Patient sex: F
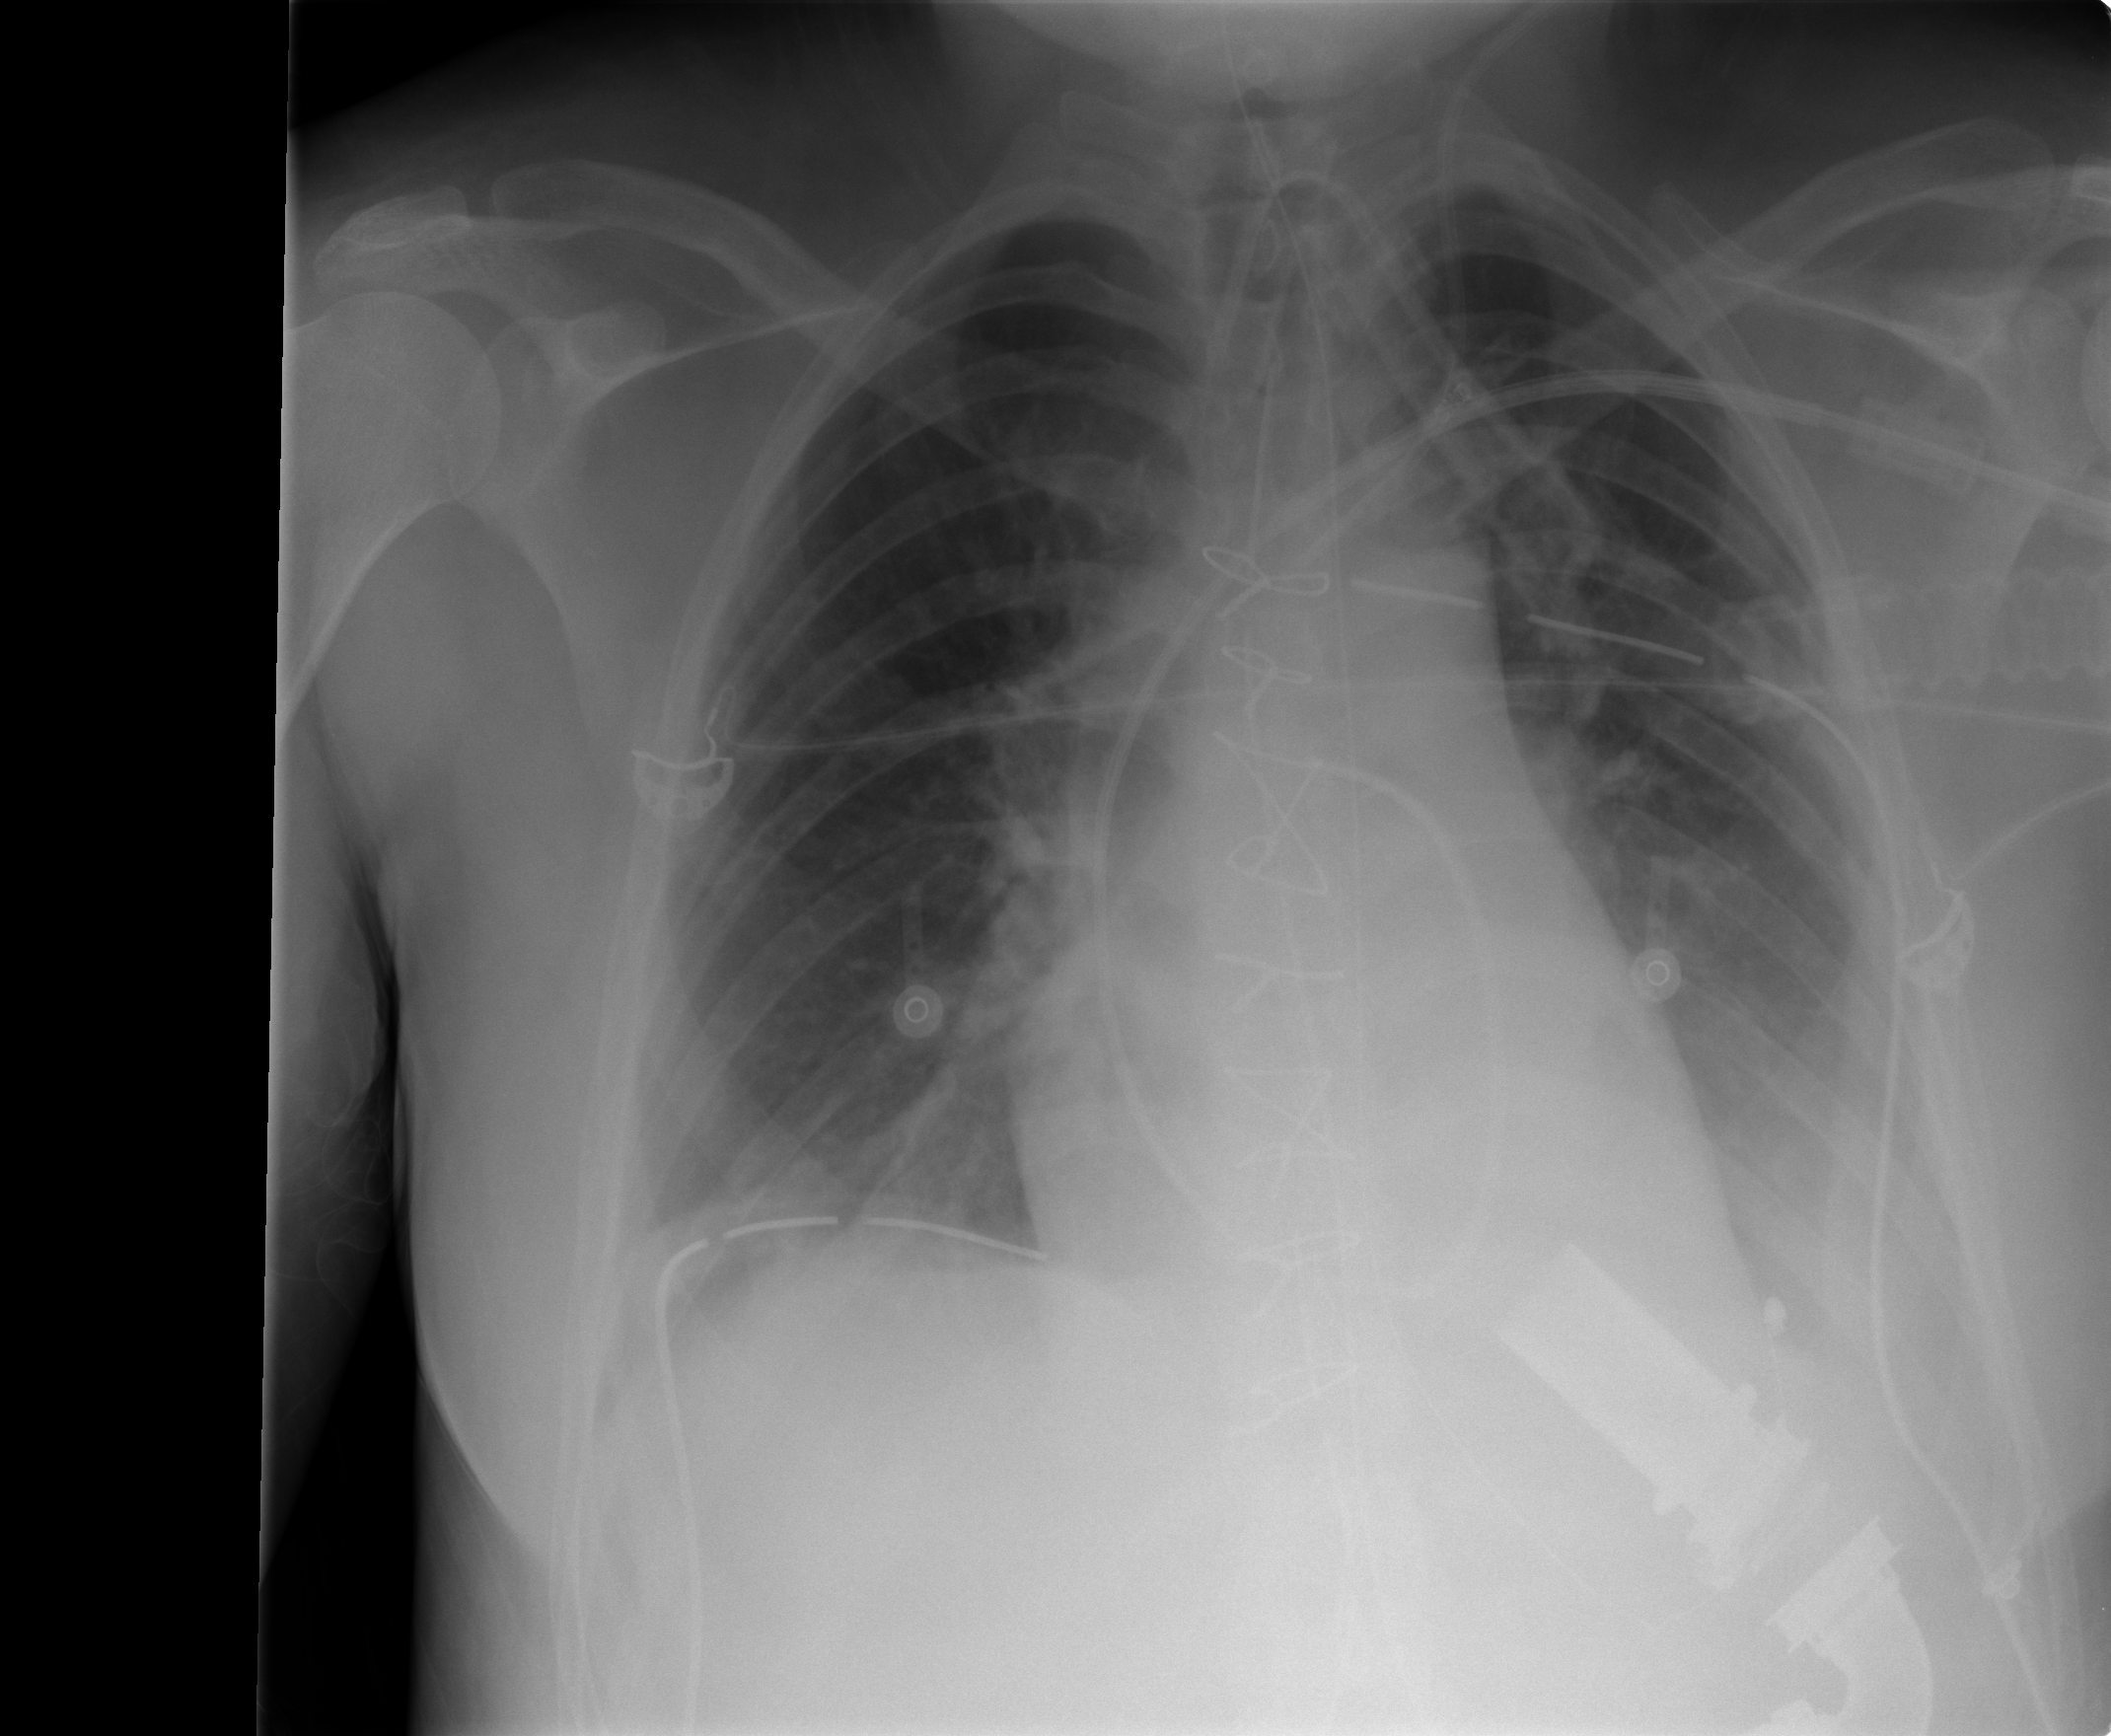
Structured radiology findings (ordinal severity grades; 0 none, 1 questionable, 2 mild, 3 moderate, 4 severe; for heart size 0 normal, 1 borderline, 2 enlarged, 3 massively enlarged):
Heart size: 1
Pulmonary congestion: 0
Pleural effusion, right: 1
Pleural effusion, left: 2
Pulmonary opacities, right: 0
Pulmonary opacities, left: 0
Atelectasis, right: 2
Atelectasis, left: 2